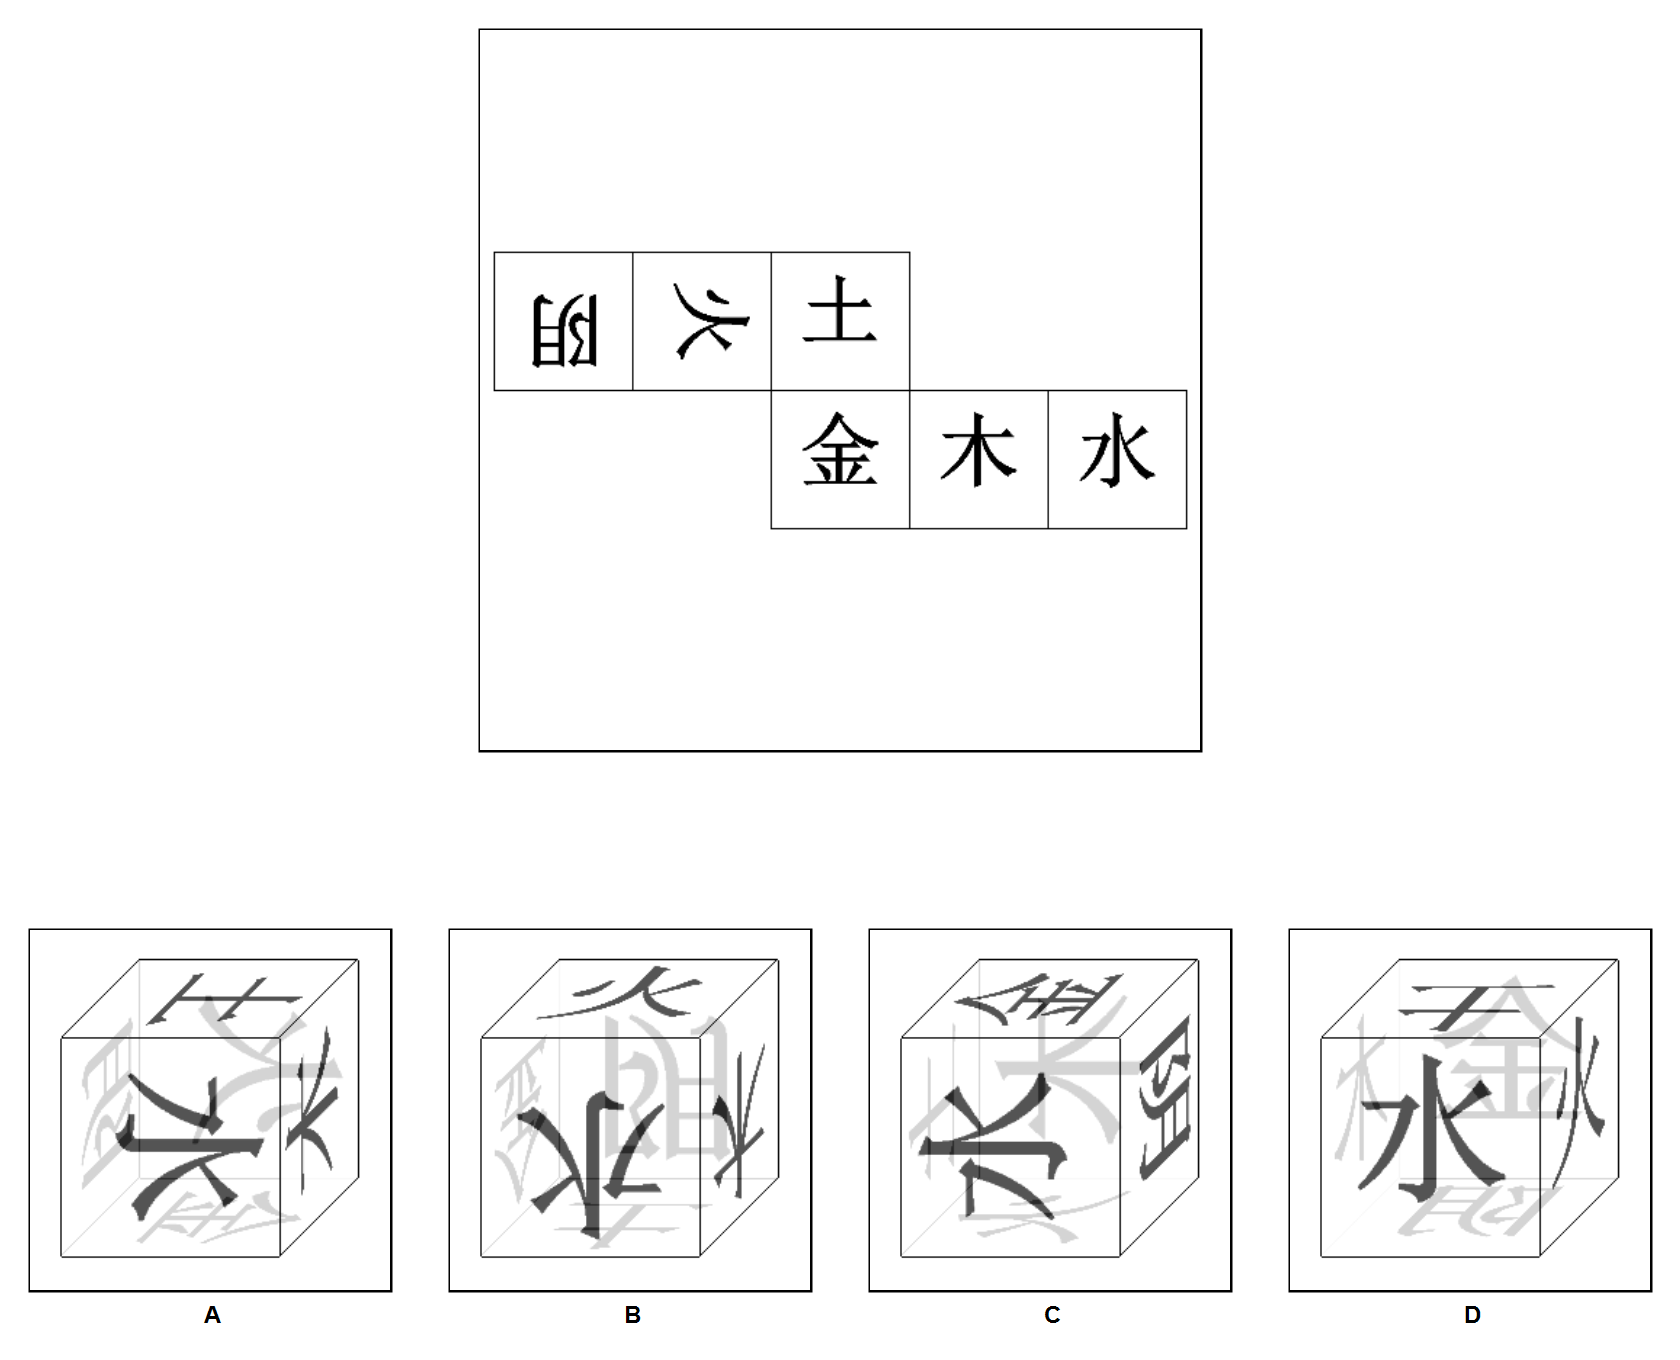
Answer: D